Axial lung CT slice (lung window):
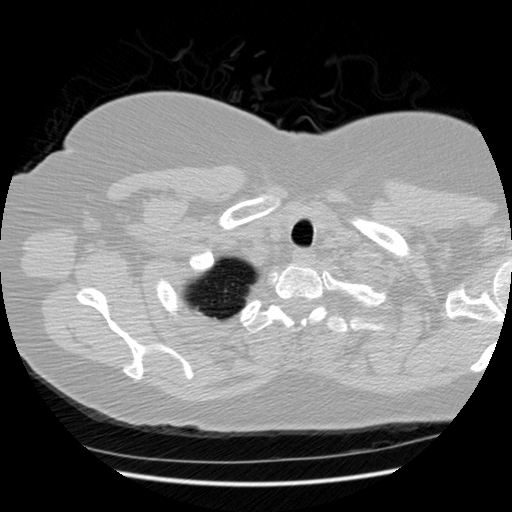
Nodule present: no